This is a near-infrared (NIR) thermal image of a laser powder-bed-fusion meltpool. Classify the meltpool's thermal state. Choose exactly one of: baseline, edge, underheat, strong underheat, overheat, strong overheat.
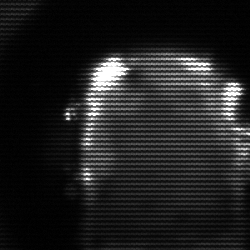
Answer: baseline